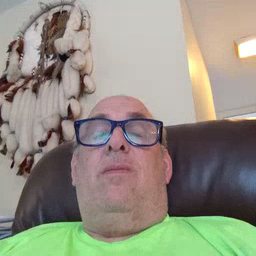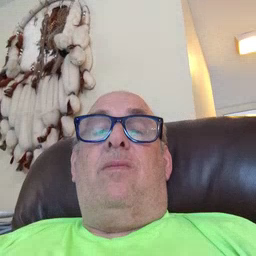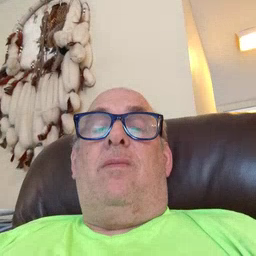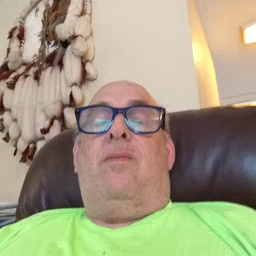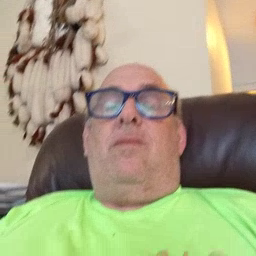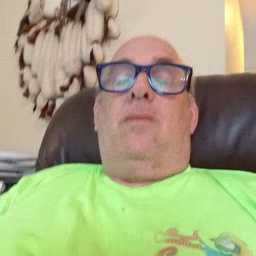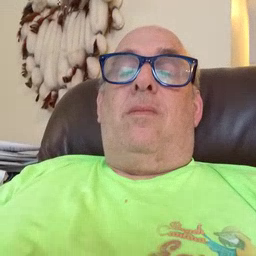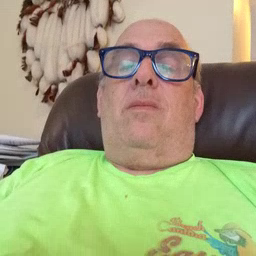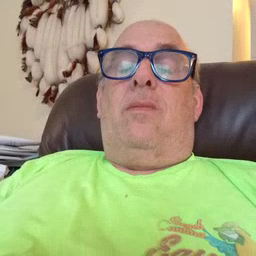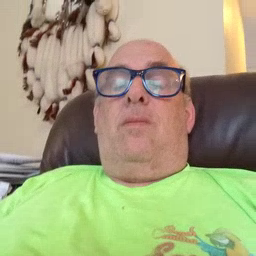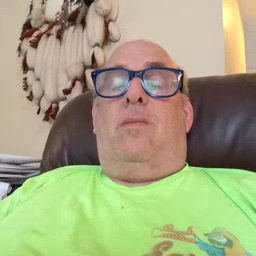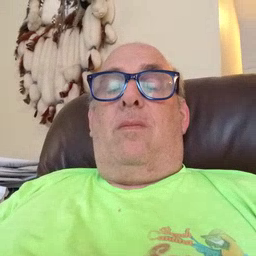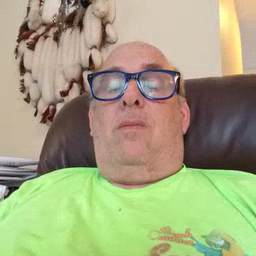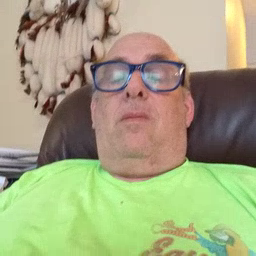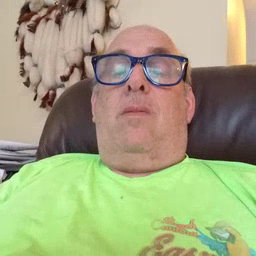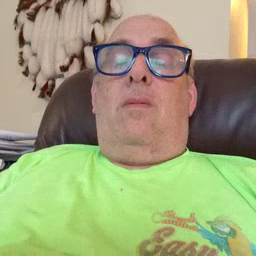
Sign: shhh